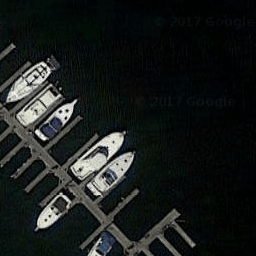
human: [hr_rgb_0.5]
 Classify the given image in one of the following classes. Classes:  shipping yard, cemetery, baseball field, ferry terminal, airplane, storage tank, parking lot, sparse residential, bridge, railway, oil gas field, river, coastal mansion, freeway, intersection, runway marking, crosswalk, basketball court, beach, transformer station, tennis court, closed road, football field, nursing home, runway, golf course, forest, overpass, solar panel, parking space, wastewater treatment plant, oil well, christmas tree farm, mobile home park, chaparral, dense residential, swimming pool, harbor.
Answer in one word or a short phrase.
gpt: harbor